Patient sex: M
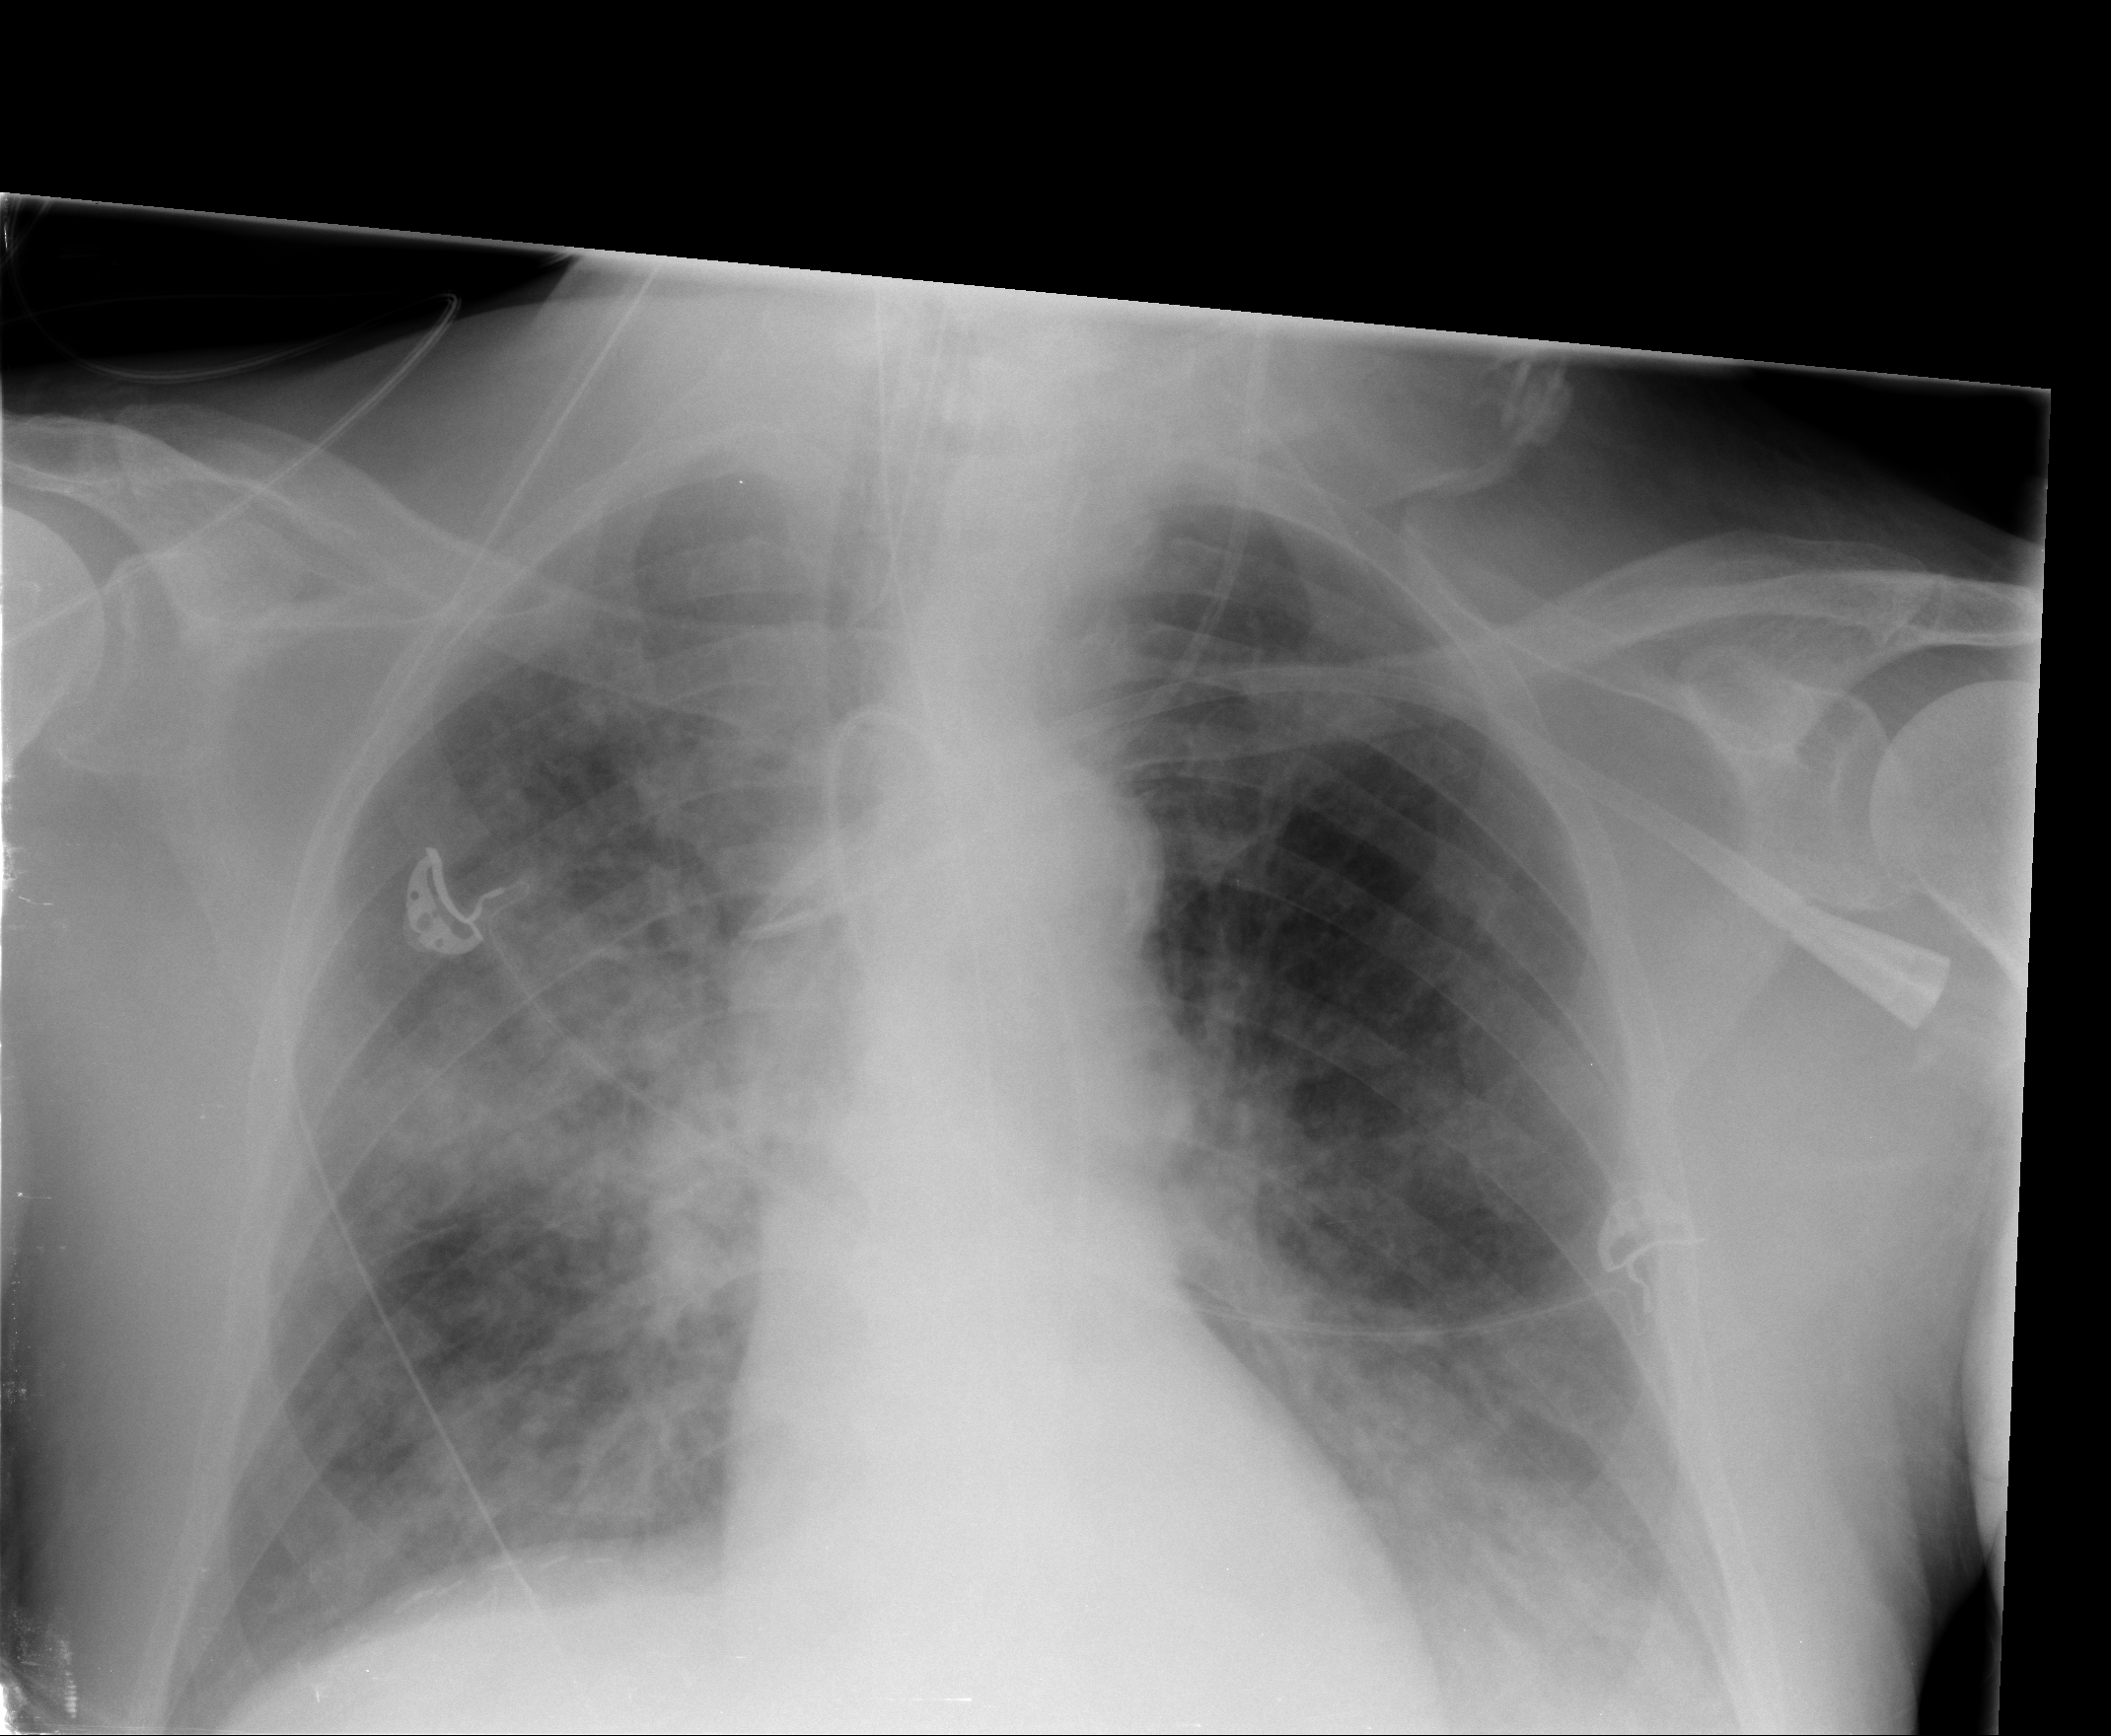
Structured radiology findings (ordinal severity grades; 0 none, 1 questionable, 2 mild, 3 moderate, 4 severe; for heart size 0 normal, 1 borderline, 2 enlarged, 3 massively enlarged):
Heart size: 0
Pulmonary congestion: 0
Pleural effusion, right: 0
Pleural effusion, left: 2
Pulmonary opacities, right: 3
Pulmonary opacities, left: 1
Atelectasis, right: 0
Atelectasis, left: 1